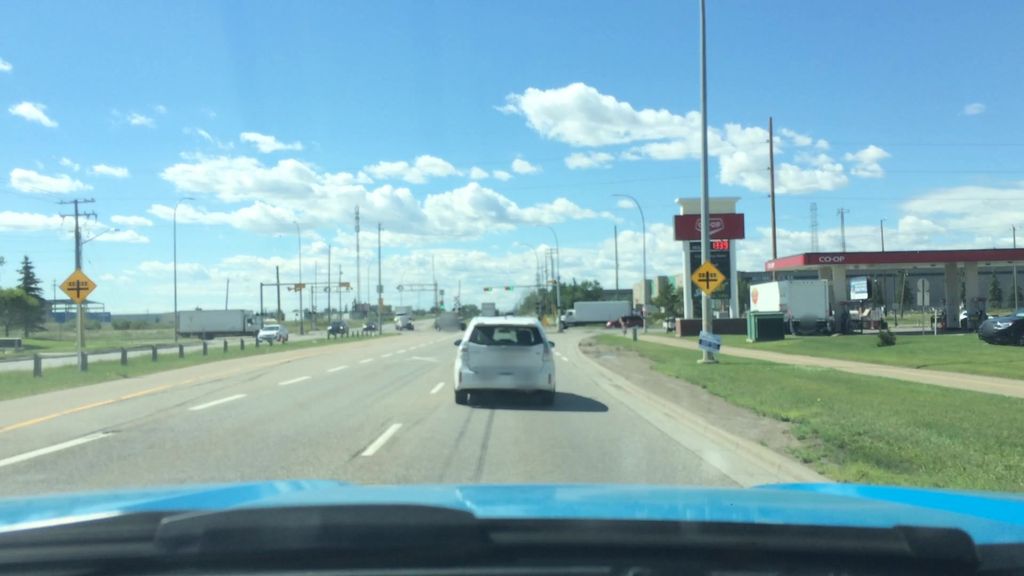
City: calgary